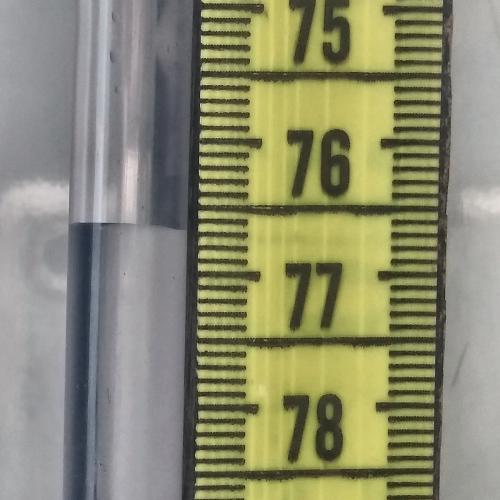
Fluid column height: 76.7 cm